Field crop: maize
Growth stage: 2
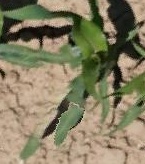
Species: maize